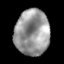
Tissue: lung
Cell type: Myeloid cells
Senescence score: 0.1677
Nuclear area (px): 1553
Mean DAPI intensity: 151.065